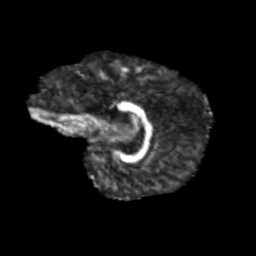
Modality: FA
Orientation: sagittal
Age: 13
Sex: female
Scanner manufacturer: siemens
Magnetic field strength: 3 T
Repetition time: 3.8 s
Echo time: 0.07 s